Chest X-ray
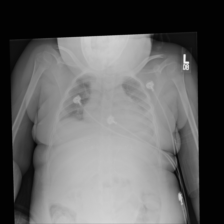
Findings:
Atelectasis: negative
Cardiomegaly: negative
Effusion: negative
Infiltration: negative
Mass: negative
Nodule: negative
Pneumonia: negative
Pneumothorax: negative
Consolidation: negative
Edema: negative
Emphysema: negative
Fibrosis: negative
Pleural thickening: negative
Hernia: negative